Interaction volume radius: 5 \u00c5
Interaction volume height: 15 \u00c5
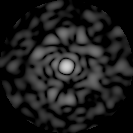
Disorder parameter: 0.8043